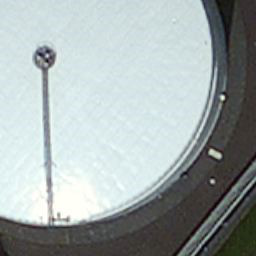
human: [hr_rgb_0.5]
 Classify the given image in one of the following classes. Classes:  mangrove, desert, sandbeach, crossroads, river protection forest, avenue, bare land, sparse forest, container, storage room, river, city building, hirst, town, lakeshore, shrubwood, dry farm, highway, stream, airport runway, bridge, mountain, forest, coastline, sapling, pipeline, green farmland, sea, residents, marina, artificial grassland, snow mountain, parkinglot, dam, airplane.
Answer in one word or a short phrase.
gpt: storage room